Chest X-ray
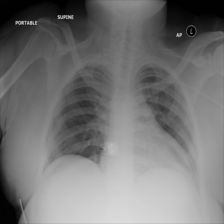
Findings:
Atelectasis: negative
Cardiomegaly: negative
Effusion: negative
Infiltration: negative
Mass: negative
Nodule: negative
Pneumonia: negative
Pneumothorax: negative
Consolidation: negative
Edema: negative
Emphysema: negative
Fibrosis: negative
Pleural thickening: negative
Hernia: negative